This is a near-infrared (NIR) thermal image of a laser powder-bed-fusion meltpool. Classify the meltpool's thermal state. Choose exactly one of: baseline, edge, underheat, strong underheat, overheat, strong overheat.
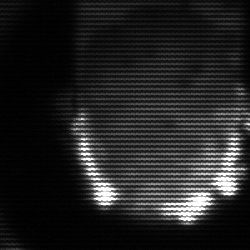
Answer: baseline